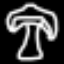
Label: mushroom